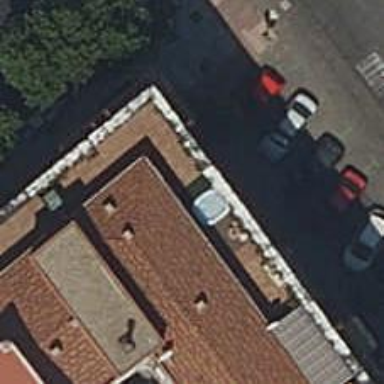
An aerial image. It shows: Restaurant.